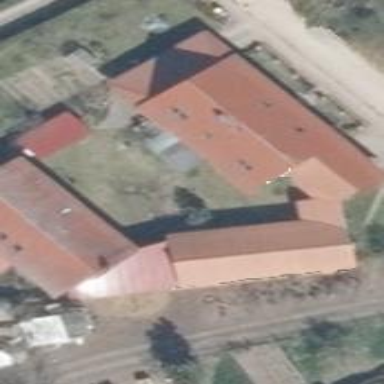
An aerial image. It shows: Gabled roof house.